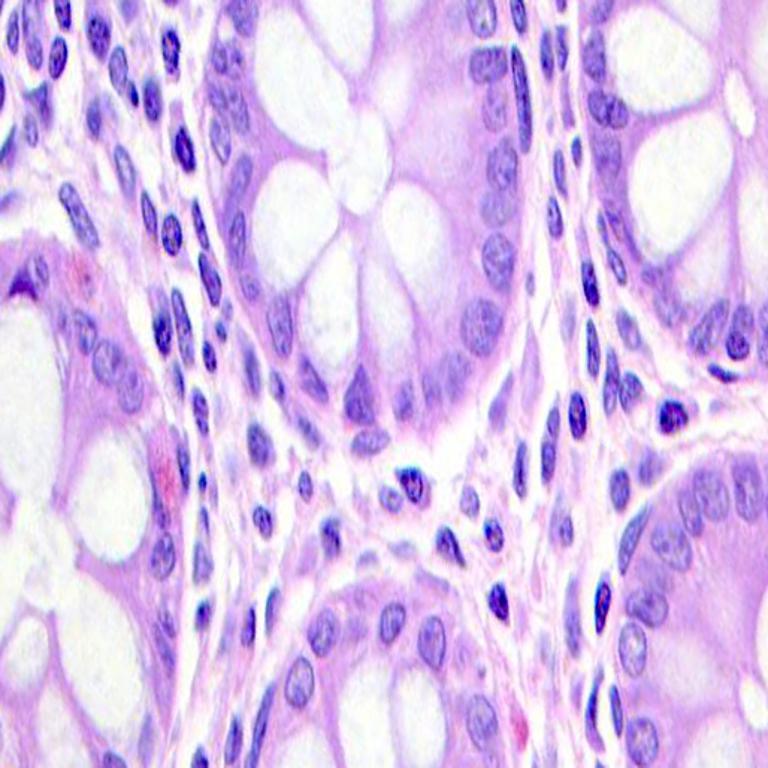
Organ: colon
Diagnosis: benign